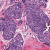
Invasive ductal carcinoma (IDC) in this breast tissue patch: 0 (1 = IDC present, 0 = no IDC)